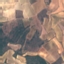
Land use / land cover: PermanentCrop